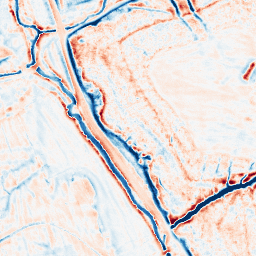
Category: edge_preserving
Decomposition family: bilateral
Decomposition parameters: d: 15
sigma_color: 150
sigma_space: 75
Upsampling method: quartic
Upsampling parameters: scale: 4
Upsampling scale: 4